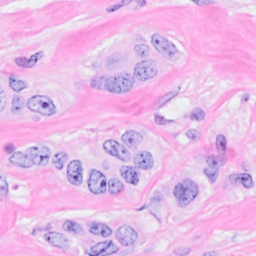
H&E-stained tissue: Breast